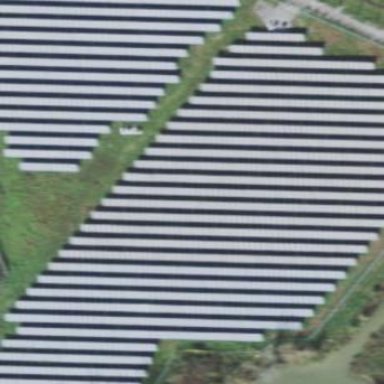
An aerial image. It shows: Solar power plant with photovoltaic technology generating electricity.